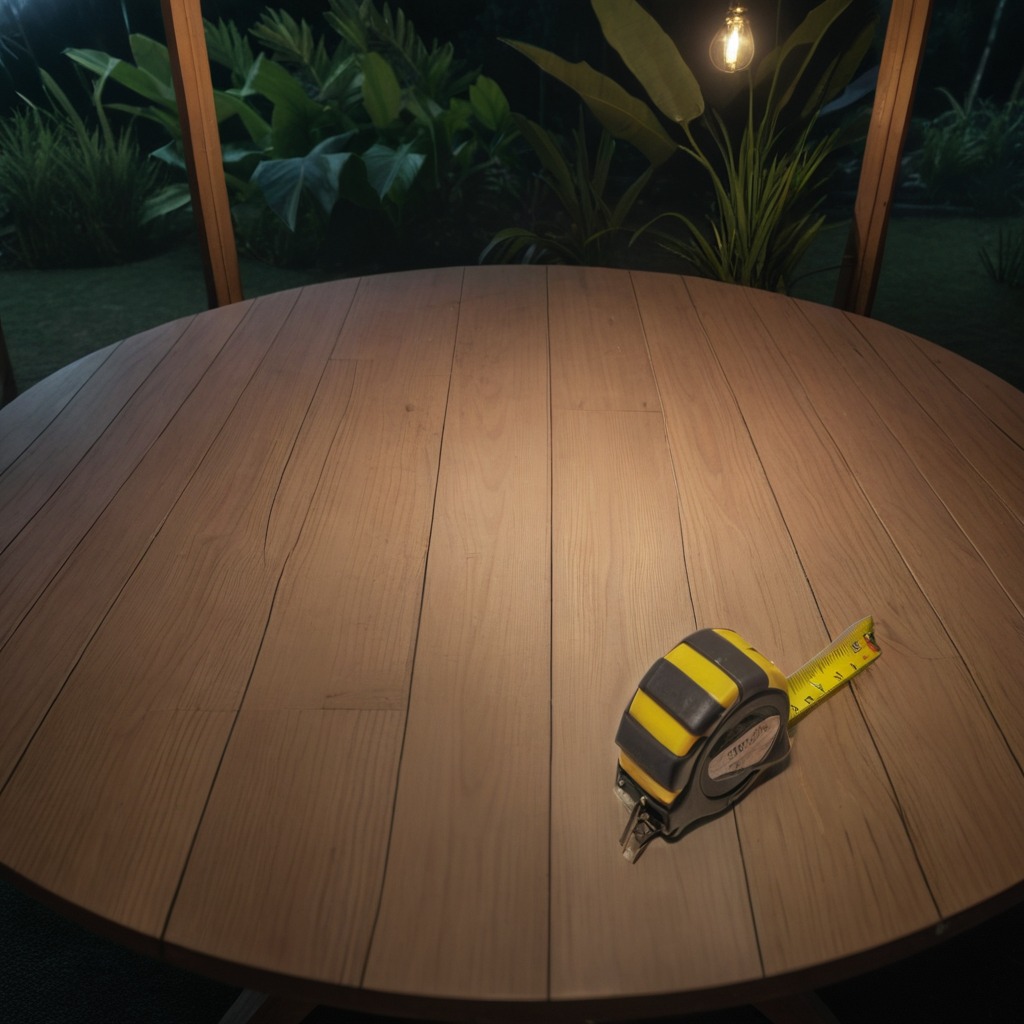
A measuring tape lies on a wooden table inside a jungle field workshop tent at night dim ambient light soft shadows worn but